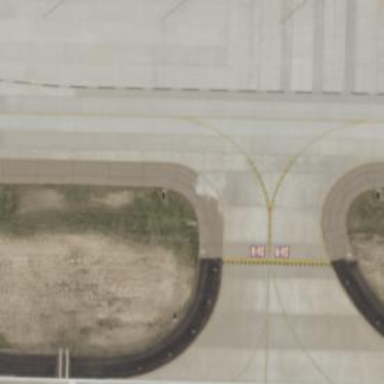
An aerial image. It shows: Image of taxiway at airport.